Question: I'd like to open a pop-up when the Help Button is clicked.
I've got this window with 2 help buttons.

I want each help button, when pressed, to open a small squared pop-up beside them containing a small text that I've previously written.
What could be the best way to do it ?
I don't want it to be a window, just a square containing some strings.
Thanks.
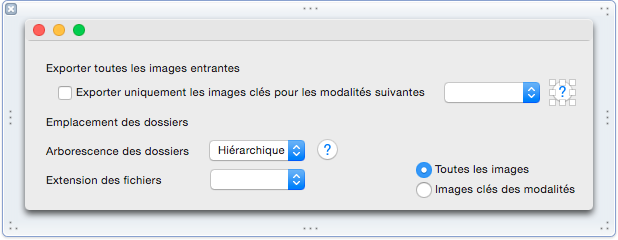
Answer: You need <URL>.